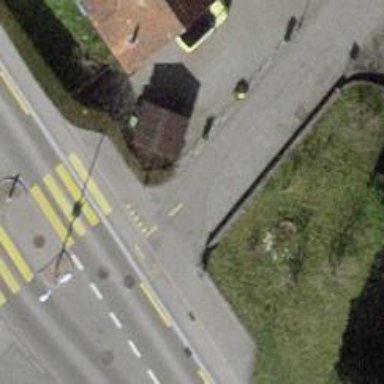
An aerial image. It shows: Residential road with asphalt surface and opposite cycleway.